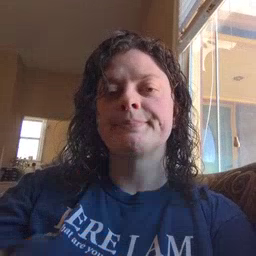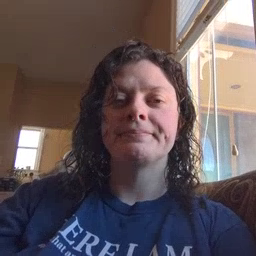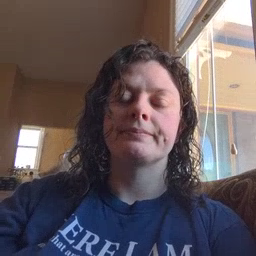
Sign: water